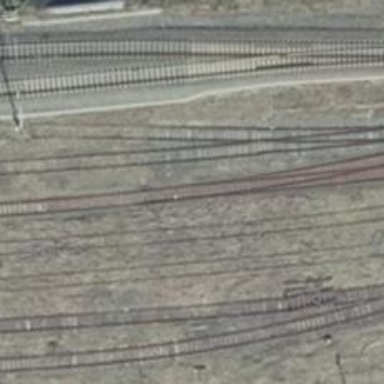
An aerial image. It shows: Railway switch.